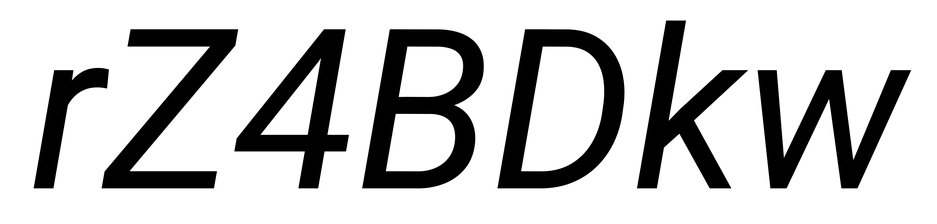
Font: Roboto-Italic_Italic